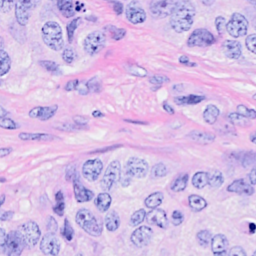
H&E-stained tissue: Breast